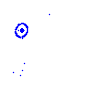
Particle: electron